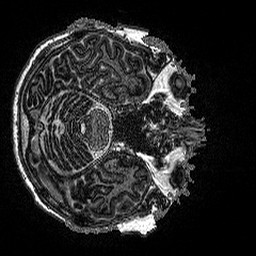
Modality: MP2RAGE
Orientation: axial
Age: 68
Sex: male
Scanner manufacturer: siemens
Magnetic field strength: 3 T
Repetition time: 5 s
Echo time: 0.00298 s